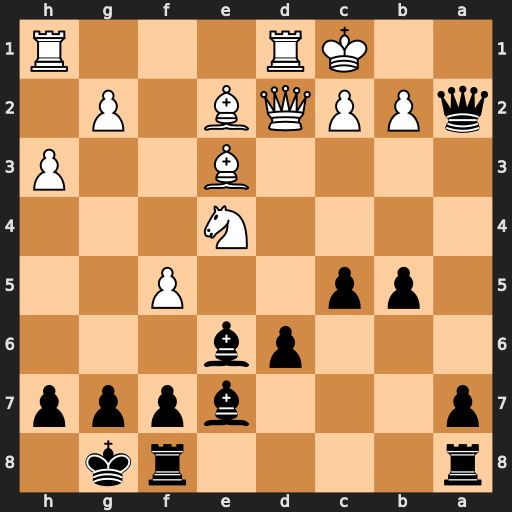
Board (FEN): r4rk1/p3bppp/3pb3/1pp2P2/4N3/4B2P/qPPQB1P1/2KR3R
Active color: b
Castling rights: -
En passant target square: -
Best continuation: Qa1#